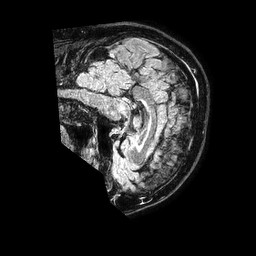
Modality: FLAIR
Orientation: sagittal
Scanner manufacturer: philips
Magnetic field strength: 1.5 T
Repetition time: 4.8 s
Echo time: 0.3 s